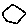
Label: hexagon